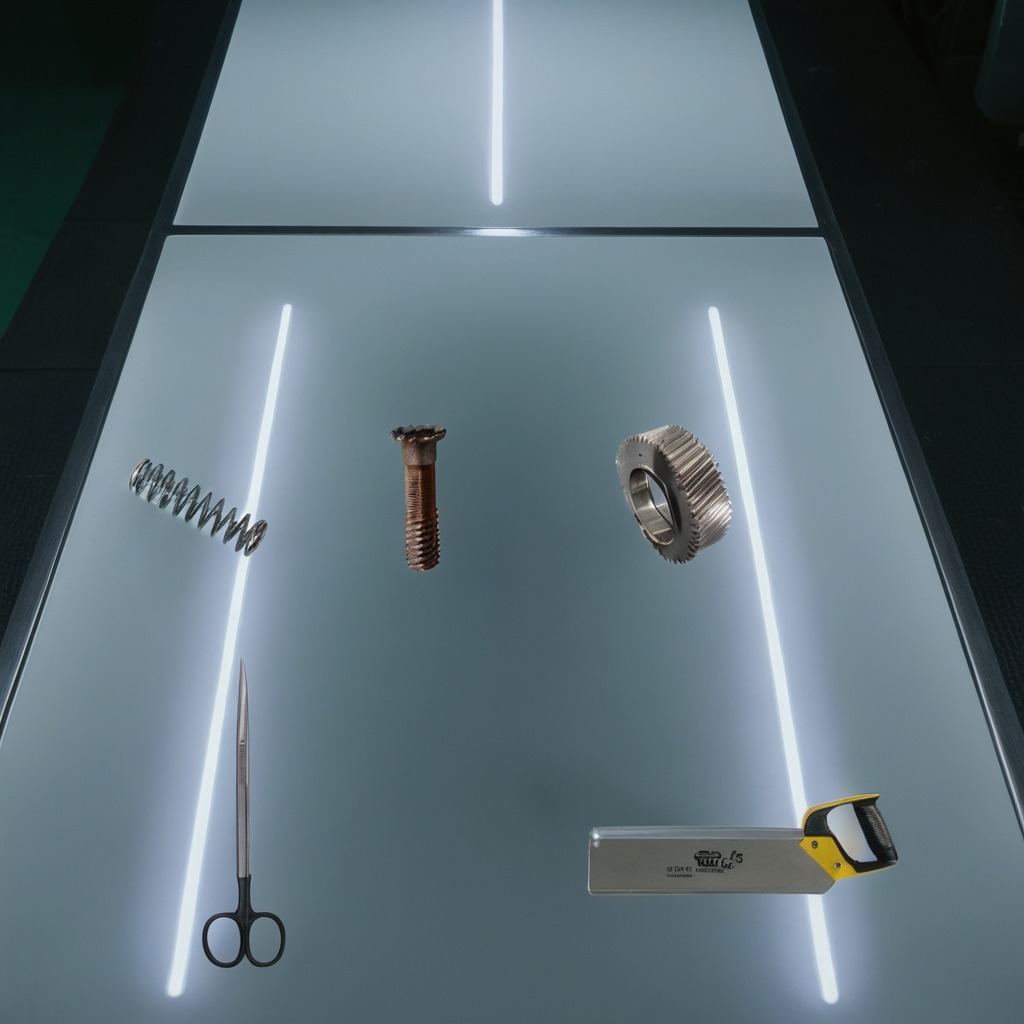
A steel gear with teeth, a metal machine screw, a coiled metal spring, a handheld metal saw, and a pair of scissors are lying on the clean empty table in a railway signal maintenance room lit by harsh overhead fluorescents.